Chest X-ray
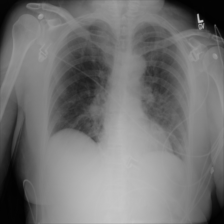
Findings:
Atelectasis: negative
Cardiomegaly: negative
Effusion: negative
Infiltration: negative
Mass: negative
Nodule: negative
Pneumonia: negative
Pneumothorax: negative
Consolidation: negative
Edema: negative
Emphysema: negative
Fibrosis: negative
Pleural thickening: negative
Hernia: negative